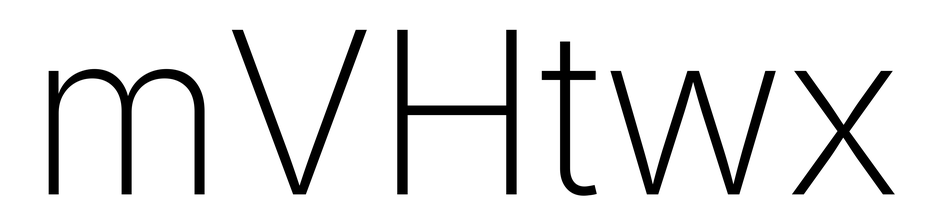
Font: Inter_ExtraLight